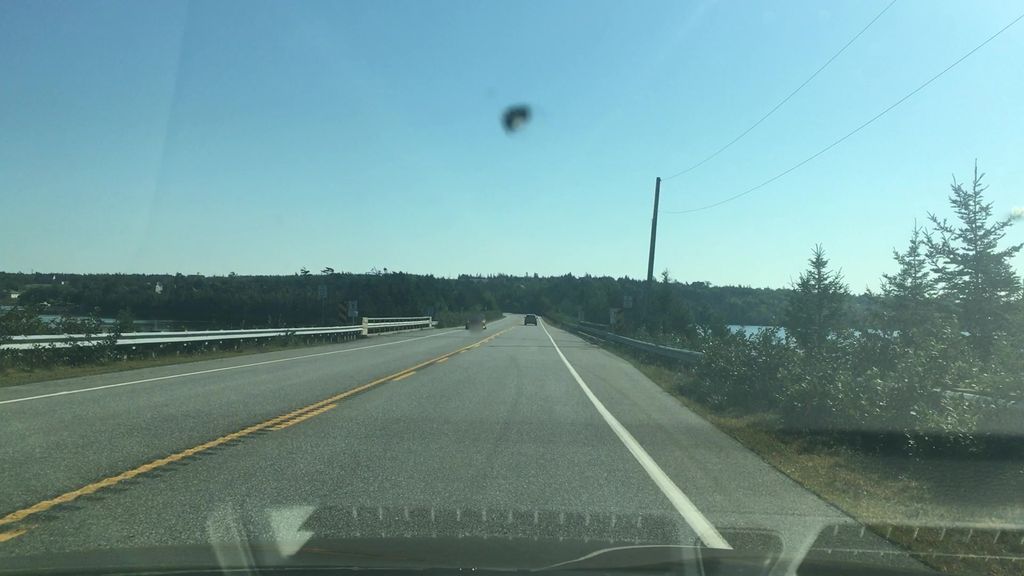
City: halifax